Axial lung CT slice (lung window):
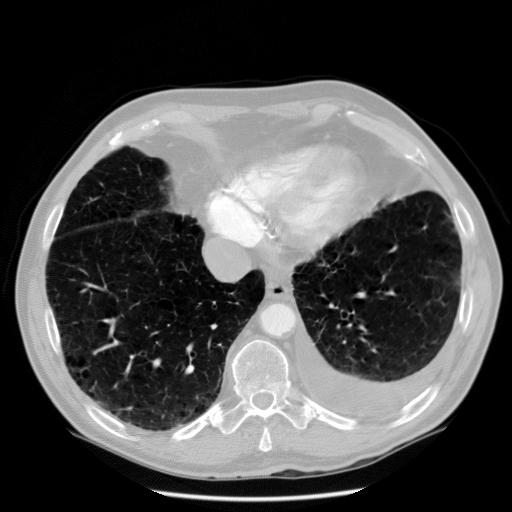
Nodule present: no